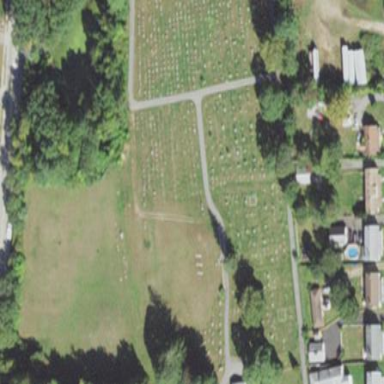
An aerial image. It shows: Private cemetery known as grave yard. It is designated as cemetery in the land use category.